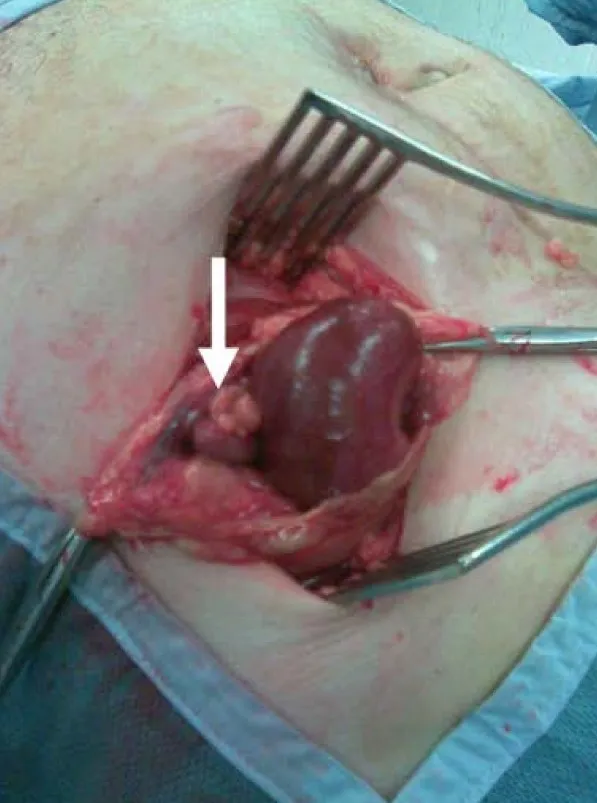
An ischaemic appendix (white arrow) and loop of terminal ileum within a Spigelian hernia.
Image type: medical_photograph (other_medical_photograph)